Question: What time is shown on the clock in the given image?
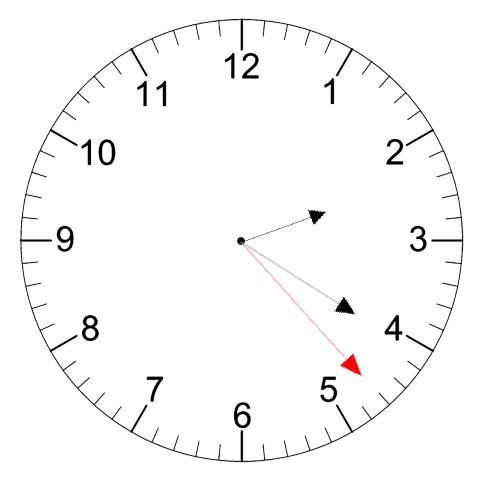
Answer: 02:20:23